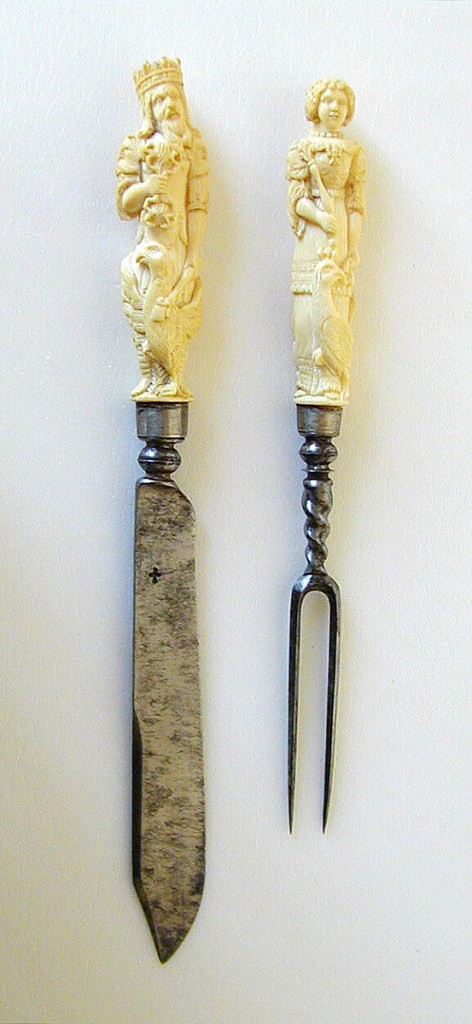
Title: Fork
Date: ca. 1600–1700
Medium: steel, silver, ivory
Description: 1985-103-176-b: Sabre-shaped blade with straight upper edge; globu...;     1985-103-176-c: Two long tines, curved shoulders. Spiral-shaped ne...